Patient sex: F
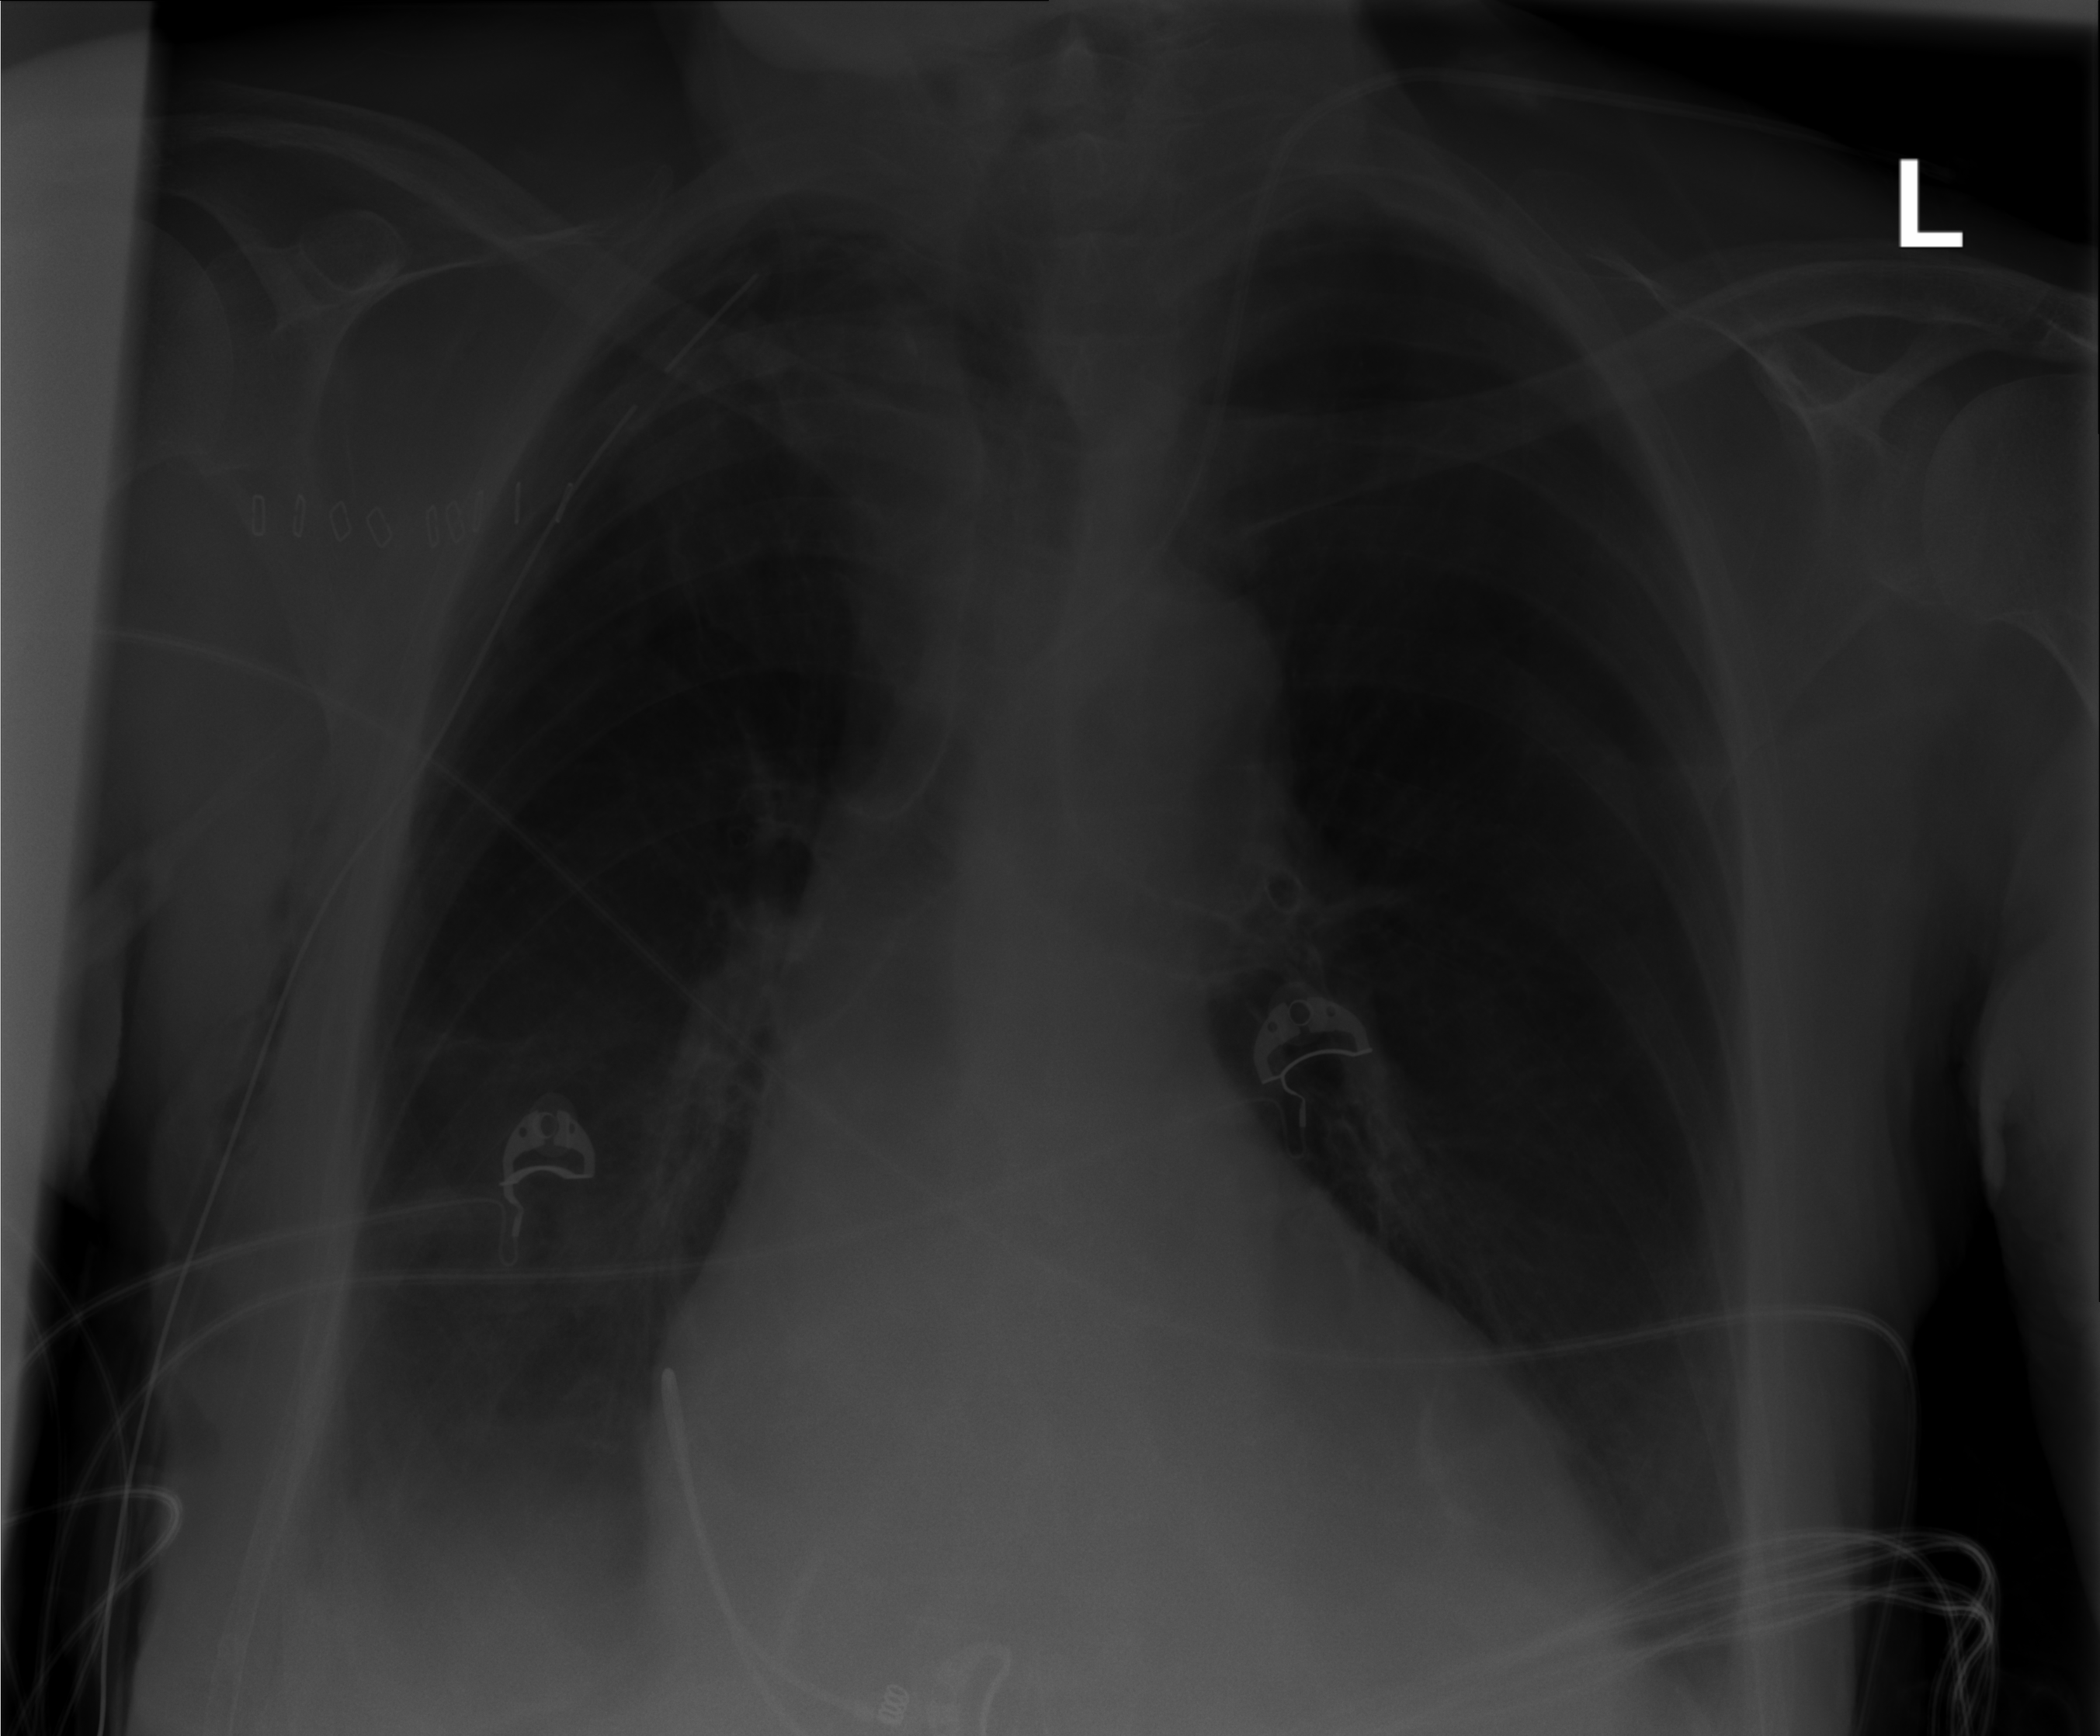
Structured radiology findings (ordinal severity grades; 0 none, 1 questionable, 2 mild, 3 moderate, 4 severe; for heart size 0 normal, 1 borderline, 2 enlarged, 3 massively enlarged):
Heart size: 1
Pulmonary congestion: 0
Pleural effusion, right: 2
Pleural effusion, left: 0
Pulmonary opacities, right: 0
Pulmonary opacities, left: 0
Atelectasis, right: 2
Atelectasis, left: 0